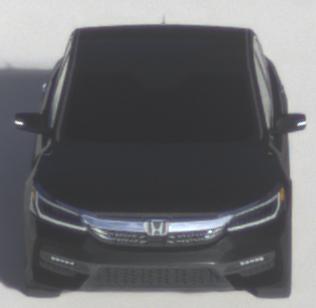
Make: Honda
Model: Accord Hybrid
Detailed model: 9. Generation
Model produced from: 2015
Model produced until: 2019
Doors: 4
Color: black
Road condition: dry road
Daytime: morning or afternoon
Contrast: medium contrast